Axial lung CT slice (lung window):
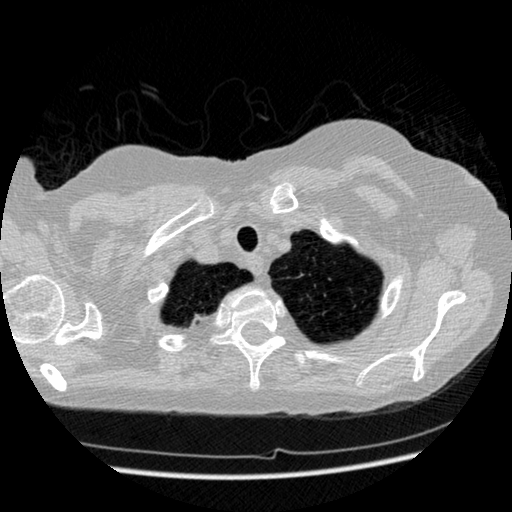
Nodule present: no